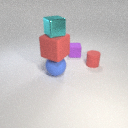
small cyan metal cube above large red rubber cube